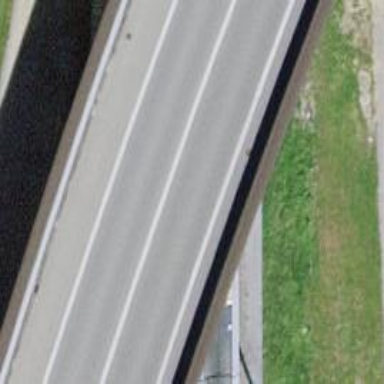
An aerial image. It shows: Motorroad bridge with asphalt surface. It is classified as trunk highway.